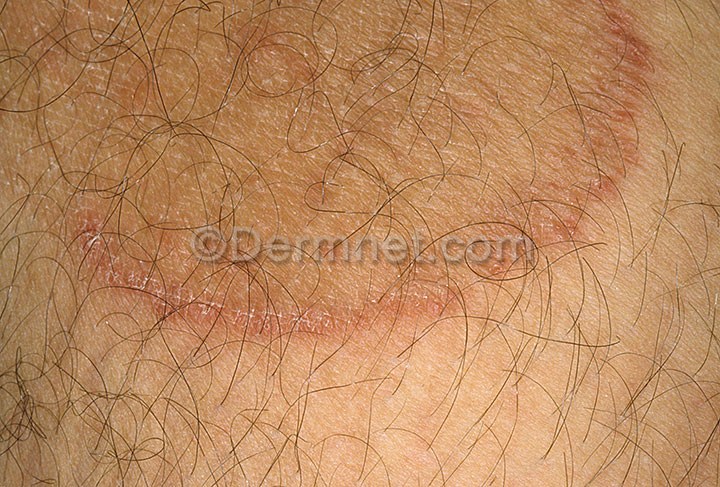
Disease: Tinea Ringworm Candidiasis and other Fungal Infections